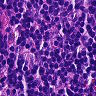
Metastatic tissue present: no